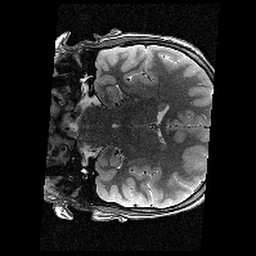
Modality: T2w
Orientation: coronal
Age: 12
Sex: male
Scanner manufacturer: siemens
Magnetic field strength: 3 T
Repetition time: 9.23 s
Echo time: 0.067 s